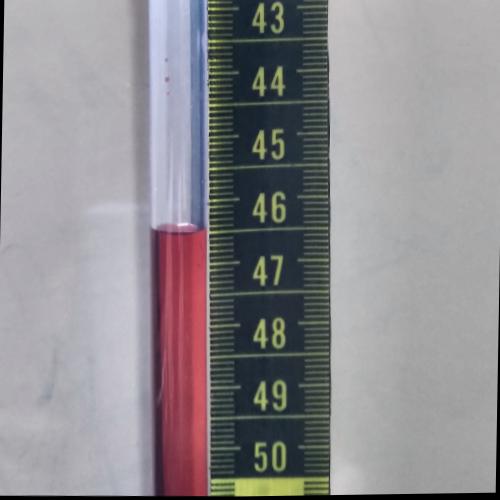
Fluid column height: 46.0 cm